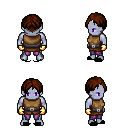
a pixel art fantasy rpg character, male body template, dark elf, purple skin, leather chest armor, magenta pants, brown parted hairstyle, gold gloves, black slippers, four views (front, back, left, right), 2x2 character sprite sheet, small pixel art, hard edges, no anti-aliasing